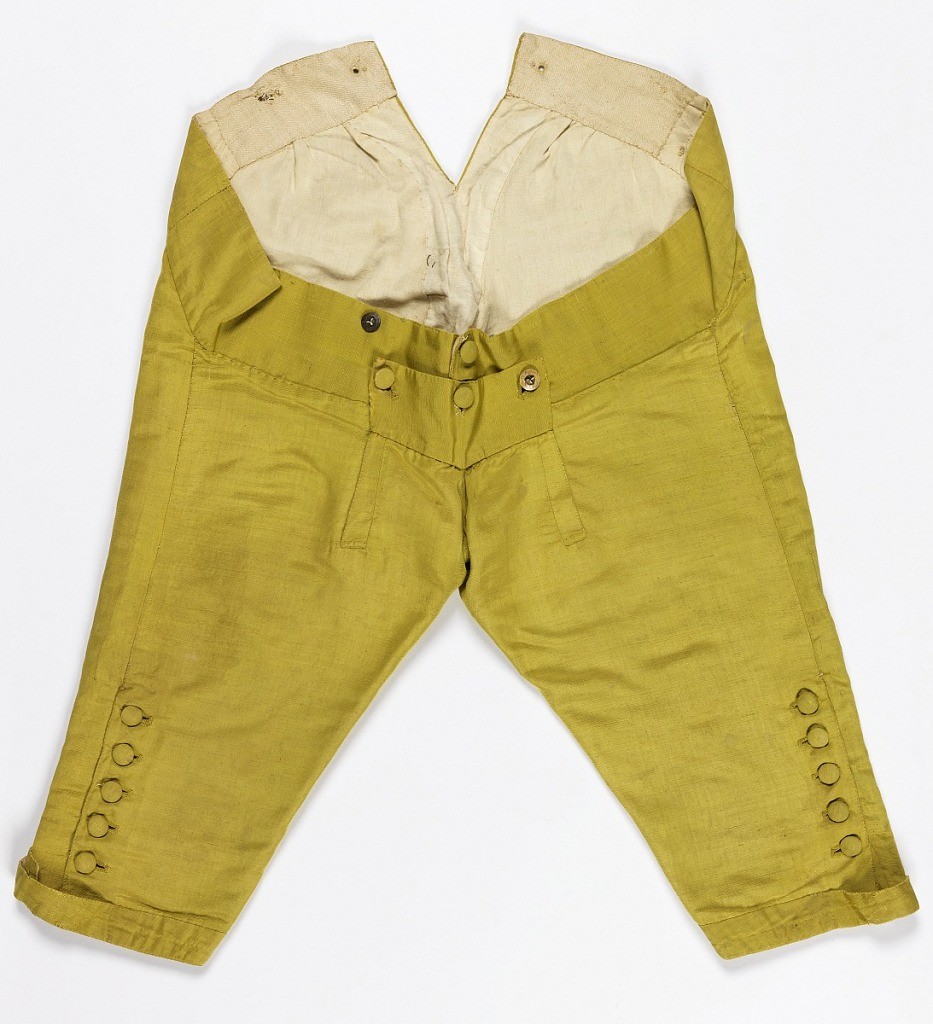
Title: Pair of breeches
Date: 1750–70
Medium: silk, linen lining
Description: Man's breeches in yellow-green ribbed silk lined with undyed linen. Self-covered buttons at the sides of the leg and front opening.